Question: I'm using MPDF to generate a PDF file from a HTML page containing a table. I want the table to stretch out to fit the remaining space on the page.
This is the table I'm using:

I want that the last item stretches out so that the remaining space is filled too ( as explained above ). I've tried reproducing this in normal HTML, but that did work.
I've tried using 'last-child' to stretch the last element, as stated above, this worked without MPDF, but when using MPDF it doesn't stretch.
Does anyone know how to accomplish this using MPDF?
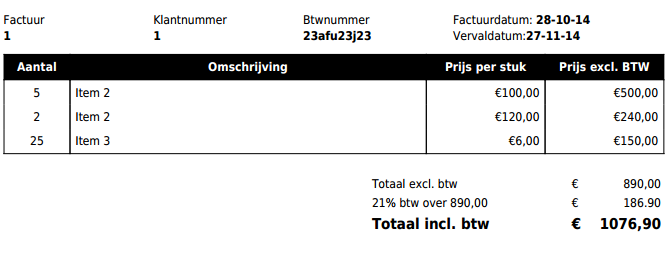
Answer: Found out that it isn't possible to use the last-child to an element in mPDF, even height and width aren't allowed to use on tables.
You have to find out an other way to do this, like with div's!